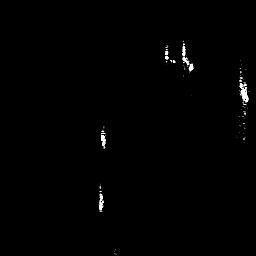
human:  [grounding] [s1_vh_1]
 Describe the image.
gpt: In the satellite image, there is  <ref>1 small ship </ref> <box>[[38, 44, 42, 58, 0]]</box> located at center,  <ref>1 small ship </ref> <box>[[36, 69, 41, 83, 0]]</box> located at bottom,  <ref>1 small ship </ref> <box>[[69, 18, 76, 28, 0]]</box> located at top right,  <ref>1 small ship </ref> <box>[[91, 30, 98, 40, 0]]</box> located at right,  <ref>1 small ship </ref> <box>[[62, 19, 69, 25, 0]]</box> located at top.